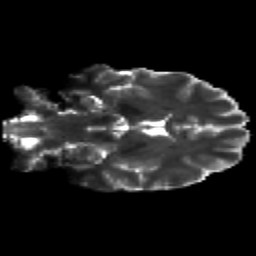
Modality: T2w
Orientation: coronal
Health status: healthy
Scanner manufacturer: siemens
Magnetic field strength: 3 T
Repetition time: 12 s
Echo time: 0.092 s